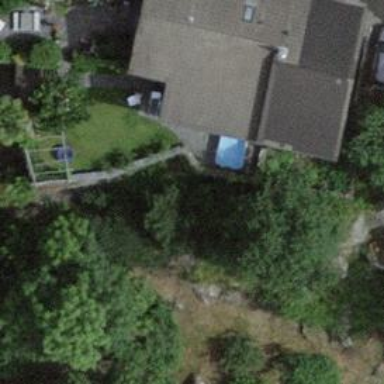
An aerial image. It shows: Retaining wall.